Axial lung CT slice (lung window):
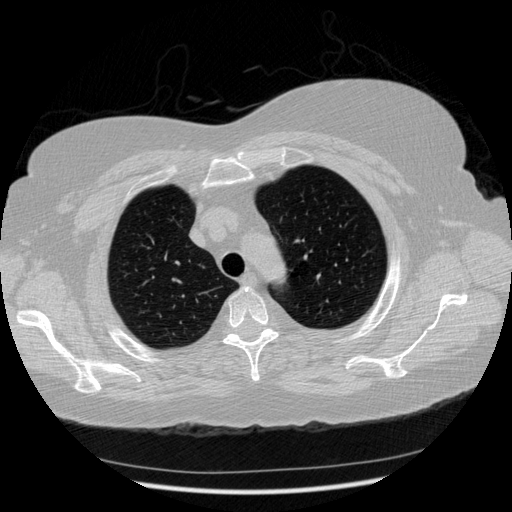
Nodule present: no